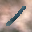
Label: 1